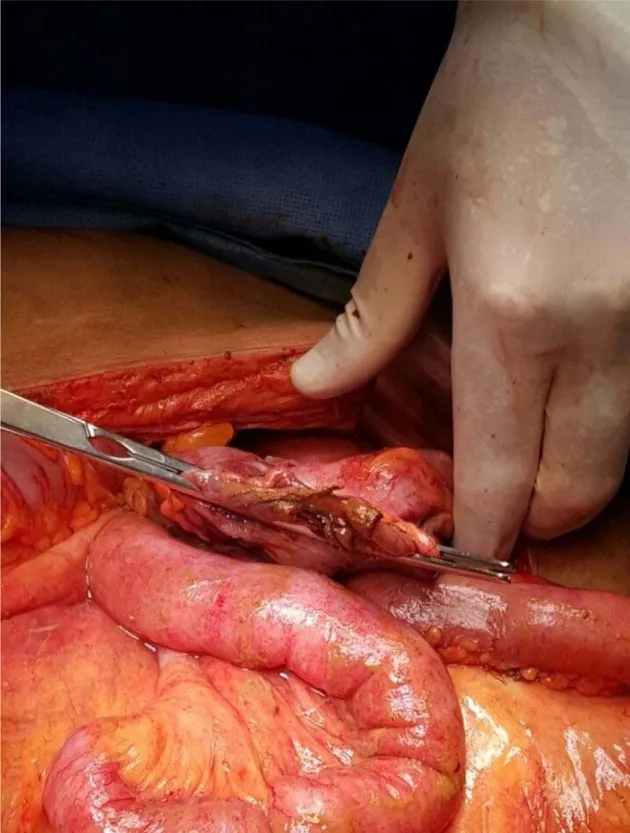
Supine abdominal X-ray with high suspicion of free air under the diaphragm.
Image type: medical_photograph (other_medical_photograph)